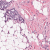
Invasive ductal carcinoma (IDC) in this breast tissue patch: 1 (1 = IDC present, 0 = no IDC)